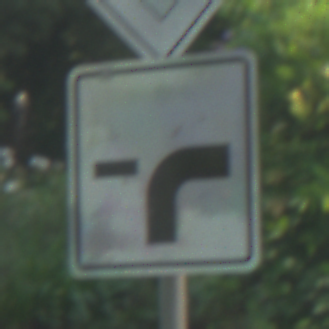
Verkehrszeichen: VerlaufVorfahrtsstrasse9
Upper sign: Vorfahrtsstrasse
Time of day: MorningAfternoon
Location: Outdoor (Urban)
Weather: PartlyCloudy
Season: NotSpecified
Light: Natural